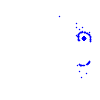
Particle: electron